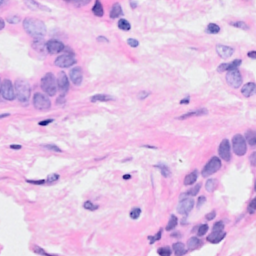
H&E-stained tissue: Breast